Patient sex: M
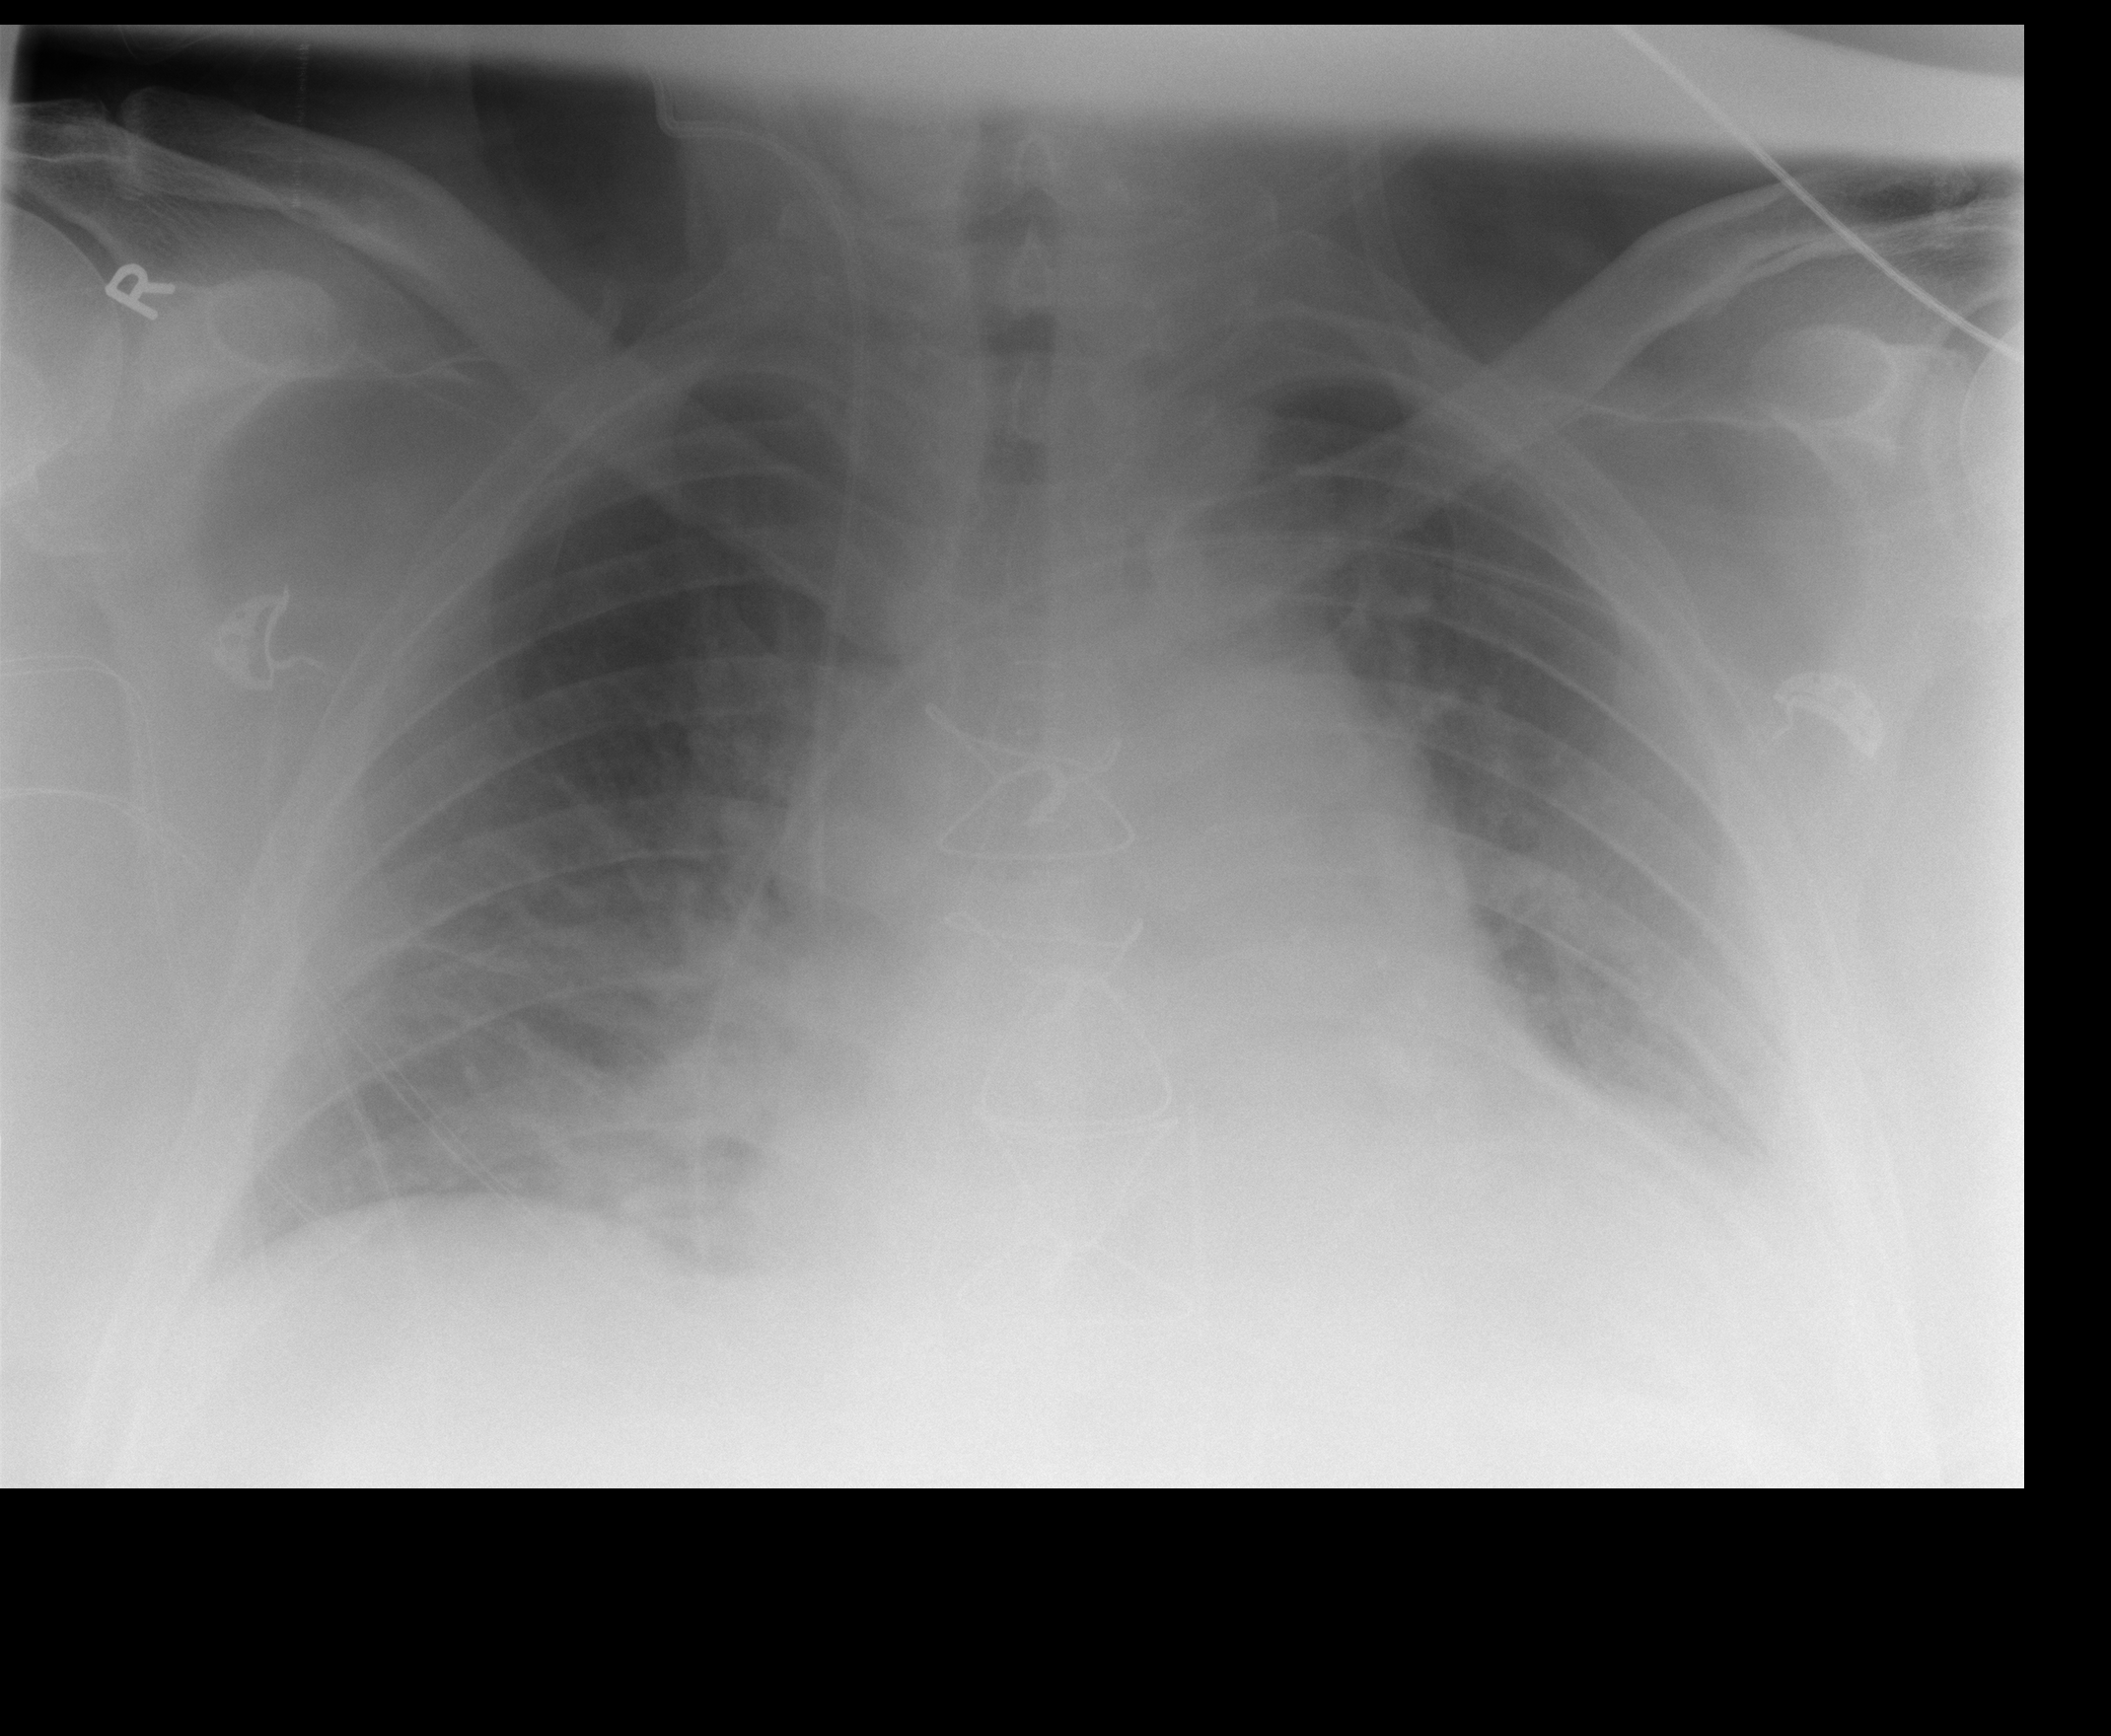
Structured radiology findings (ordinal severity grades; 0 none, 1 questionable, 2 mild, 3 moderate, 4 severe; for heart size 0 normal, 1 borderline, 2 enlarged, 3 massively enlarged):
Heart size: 0
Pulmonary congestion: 2
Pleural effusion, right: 0
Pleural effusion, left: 2
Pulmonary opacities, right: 0
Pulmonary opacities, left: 0
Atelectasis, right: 2
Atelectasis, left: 2